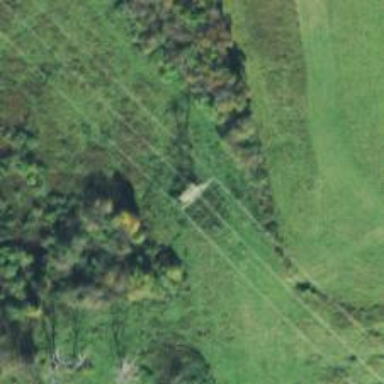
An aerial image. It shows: Lattice structure tower used for power distribution.